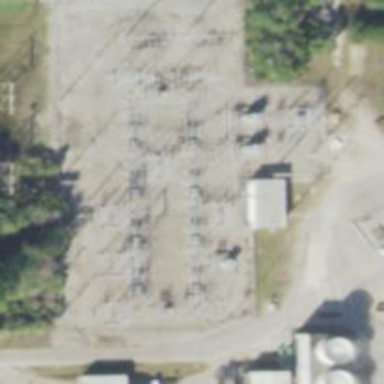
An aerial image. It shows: Switch used for power control.